Question: I'm having a strange problem while using '@font-face' on IE9. I converted a TTF of the typeface we want to WOFF, EOT and SVG using <URL>
This worked seemingly well and I was able to use <URL> to get the type working on Chrome/Safari and Firefox. The problem is IE9.
When viewing in IE9, text using the font is missing characters. For example the phrase
'''
The quick brown fox jumps over the lazy dog
'''
Appears as
'''
h uick bro n fox ju p o r th lazy do
'''
I set up each font as a separate @font-face declaration to investigate further. Chrome (for example) renders the above phrase fine using WOFF, TTF and SVG. Bizarrely, IE9 renders WOFF and the TTF with the same missing characters. It does not however load the EOT.
Does anyone have any idea what the cause might be? Any help would be appreciated.

Thanks all for your answers, I've still not found a solution to this problem. As it happens, one of our designers has found another font that they want to use, rendering the question less critical, however I'd still like to get to the bottom of this.
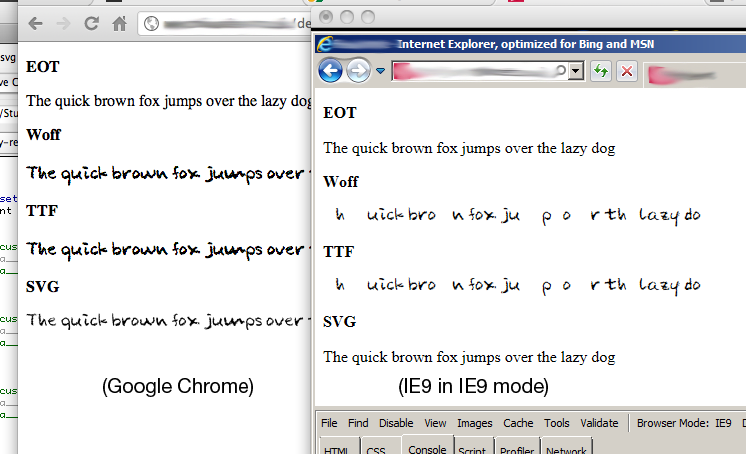
Answer: To me it sounds like something is wrong with the way IE9 is rendering the format right but other browsers are... either (a) a compatibility issue with the font type, or (b) corruption in the conversion that IE can't handle? I could not reproduce the symptom so this may not be the true answer.
I would do fresh conversions with squirrel, and perhaps use script to detect browser agent and load the most IE compatible font-faces when necessary, and then the nice ones for Chrome/FF and other webkit browsers.
let me know if this helps.